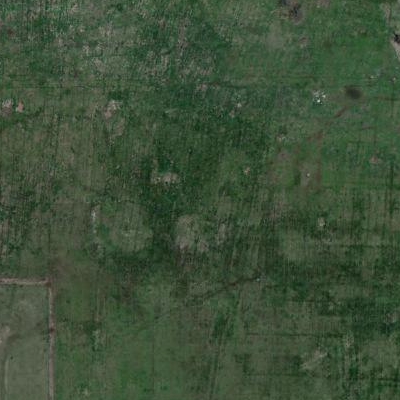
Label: Grass